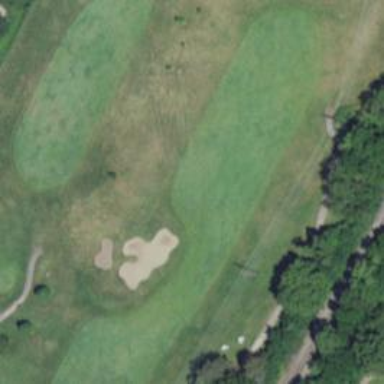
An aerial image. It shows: View of golf hole.